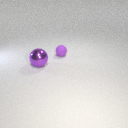
small purple rubber sphere to the right of large purple metal sphere